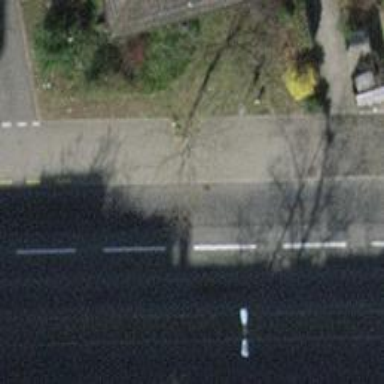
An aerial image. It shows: Secondary road with asphalt surface. There is cycle track on the right side of the road.